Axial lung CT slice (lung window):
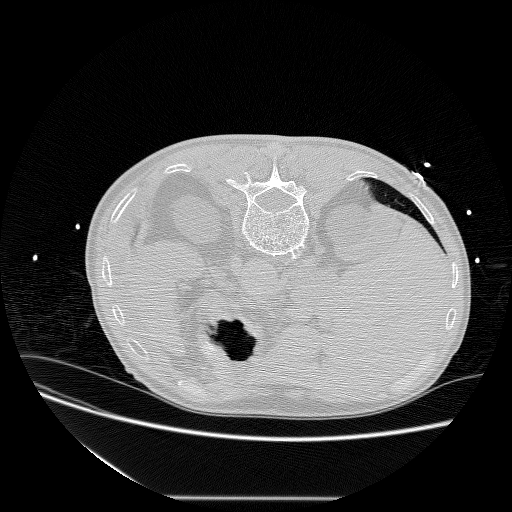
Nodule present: no